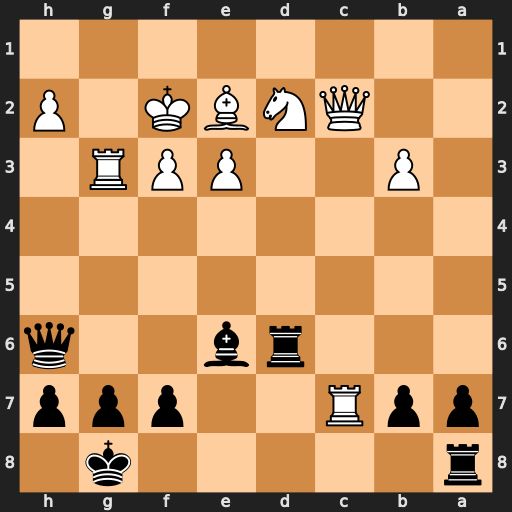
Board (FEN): r5k1/ppR2ppp/3rb2q/8/8/1P2PPR1/2QNBK1P/8
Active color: b
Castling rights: -
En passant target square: -
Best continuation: Rxd2 Qxd2 Qxh2+ Rg2 Qxc7